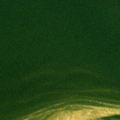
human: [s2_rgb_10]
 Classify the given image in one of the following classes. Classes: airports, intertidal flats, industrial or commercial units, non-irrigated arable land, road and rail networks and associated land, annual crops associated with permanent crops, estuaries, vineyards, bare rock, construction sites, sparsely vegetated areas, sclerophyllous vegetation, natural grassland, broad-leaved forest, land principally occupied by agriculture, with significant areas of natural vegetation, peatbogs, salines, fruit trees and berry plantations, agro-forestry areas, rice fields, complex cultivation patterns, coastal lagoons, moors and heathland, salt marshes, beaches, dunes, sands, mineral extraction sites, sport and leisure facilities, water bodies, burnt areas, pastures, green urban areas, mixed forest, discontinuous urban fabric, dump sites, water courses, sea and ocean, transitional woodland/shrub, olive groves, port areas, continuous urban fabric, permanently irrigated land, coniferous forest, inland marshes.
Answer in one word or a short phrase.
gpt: sea and ocean